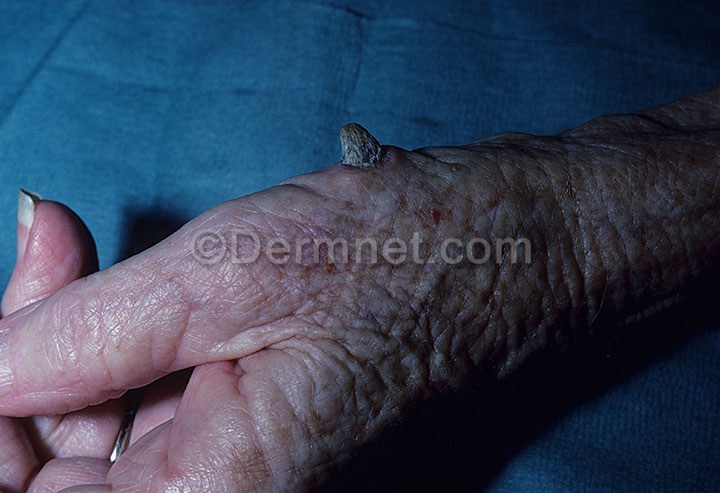
Disease: Actinic Keratosis Basal Cell Carcinoma and other Malignant Lesions